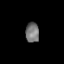
Tissue: lung
Cell type: Epithelial cells
Senescence score: 0.189
Nuclear area (px): 264
Mean DAPI intensity: 118.765